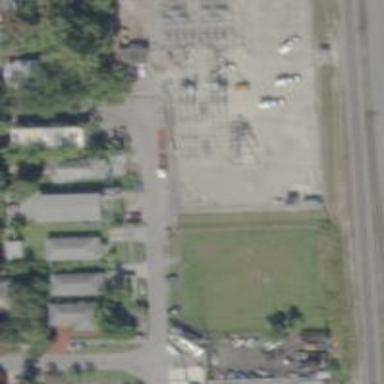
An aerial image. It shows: Outdoor distribution level power substation.